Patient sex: M
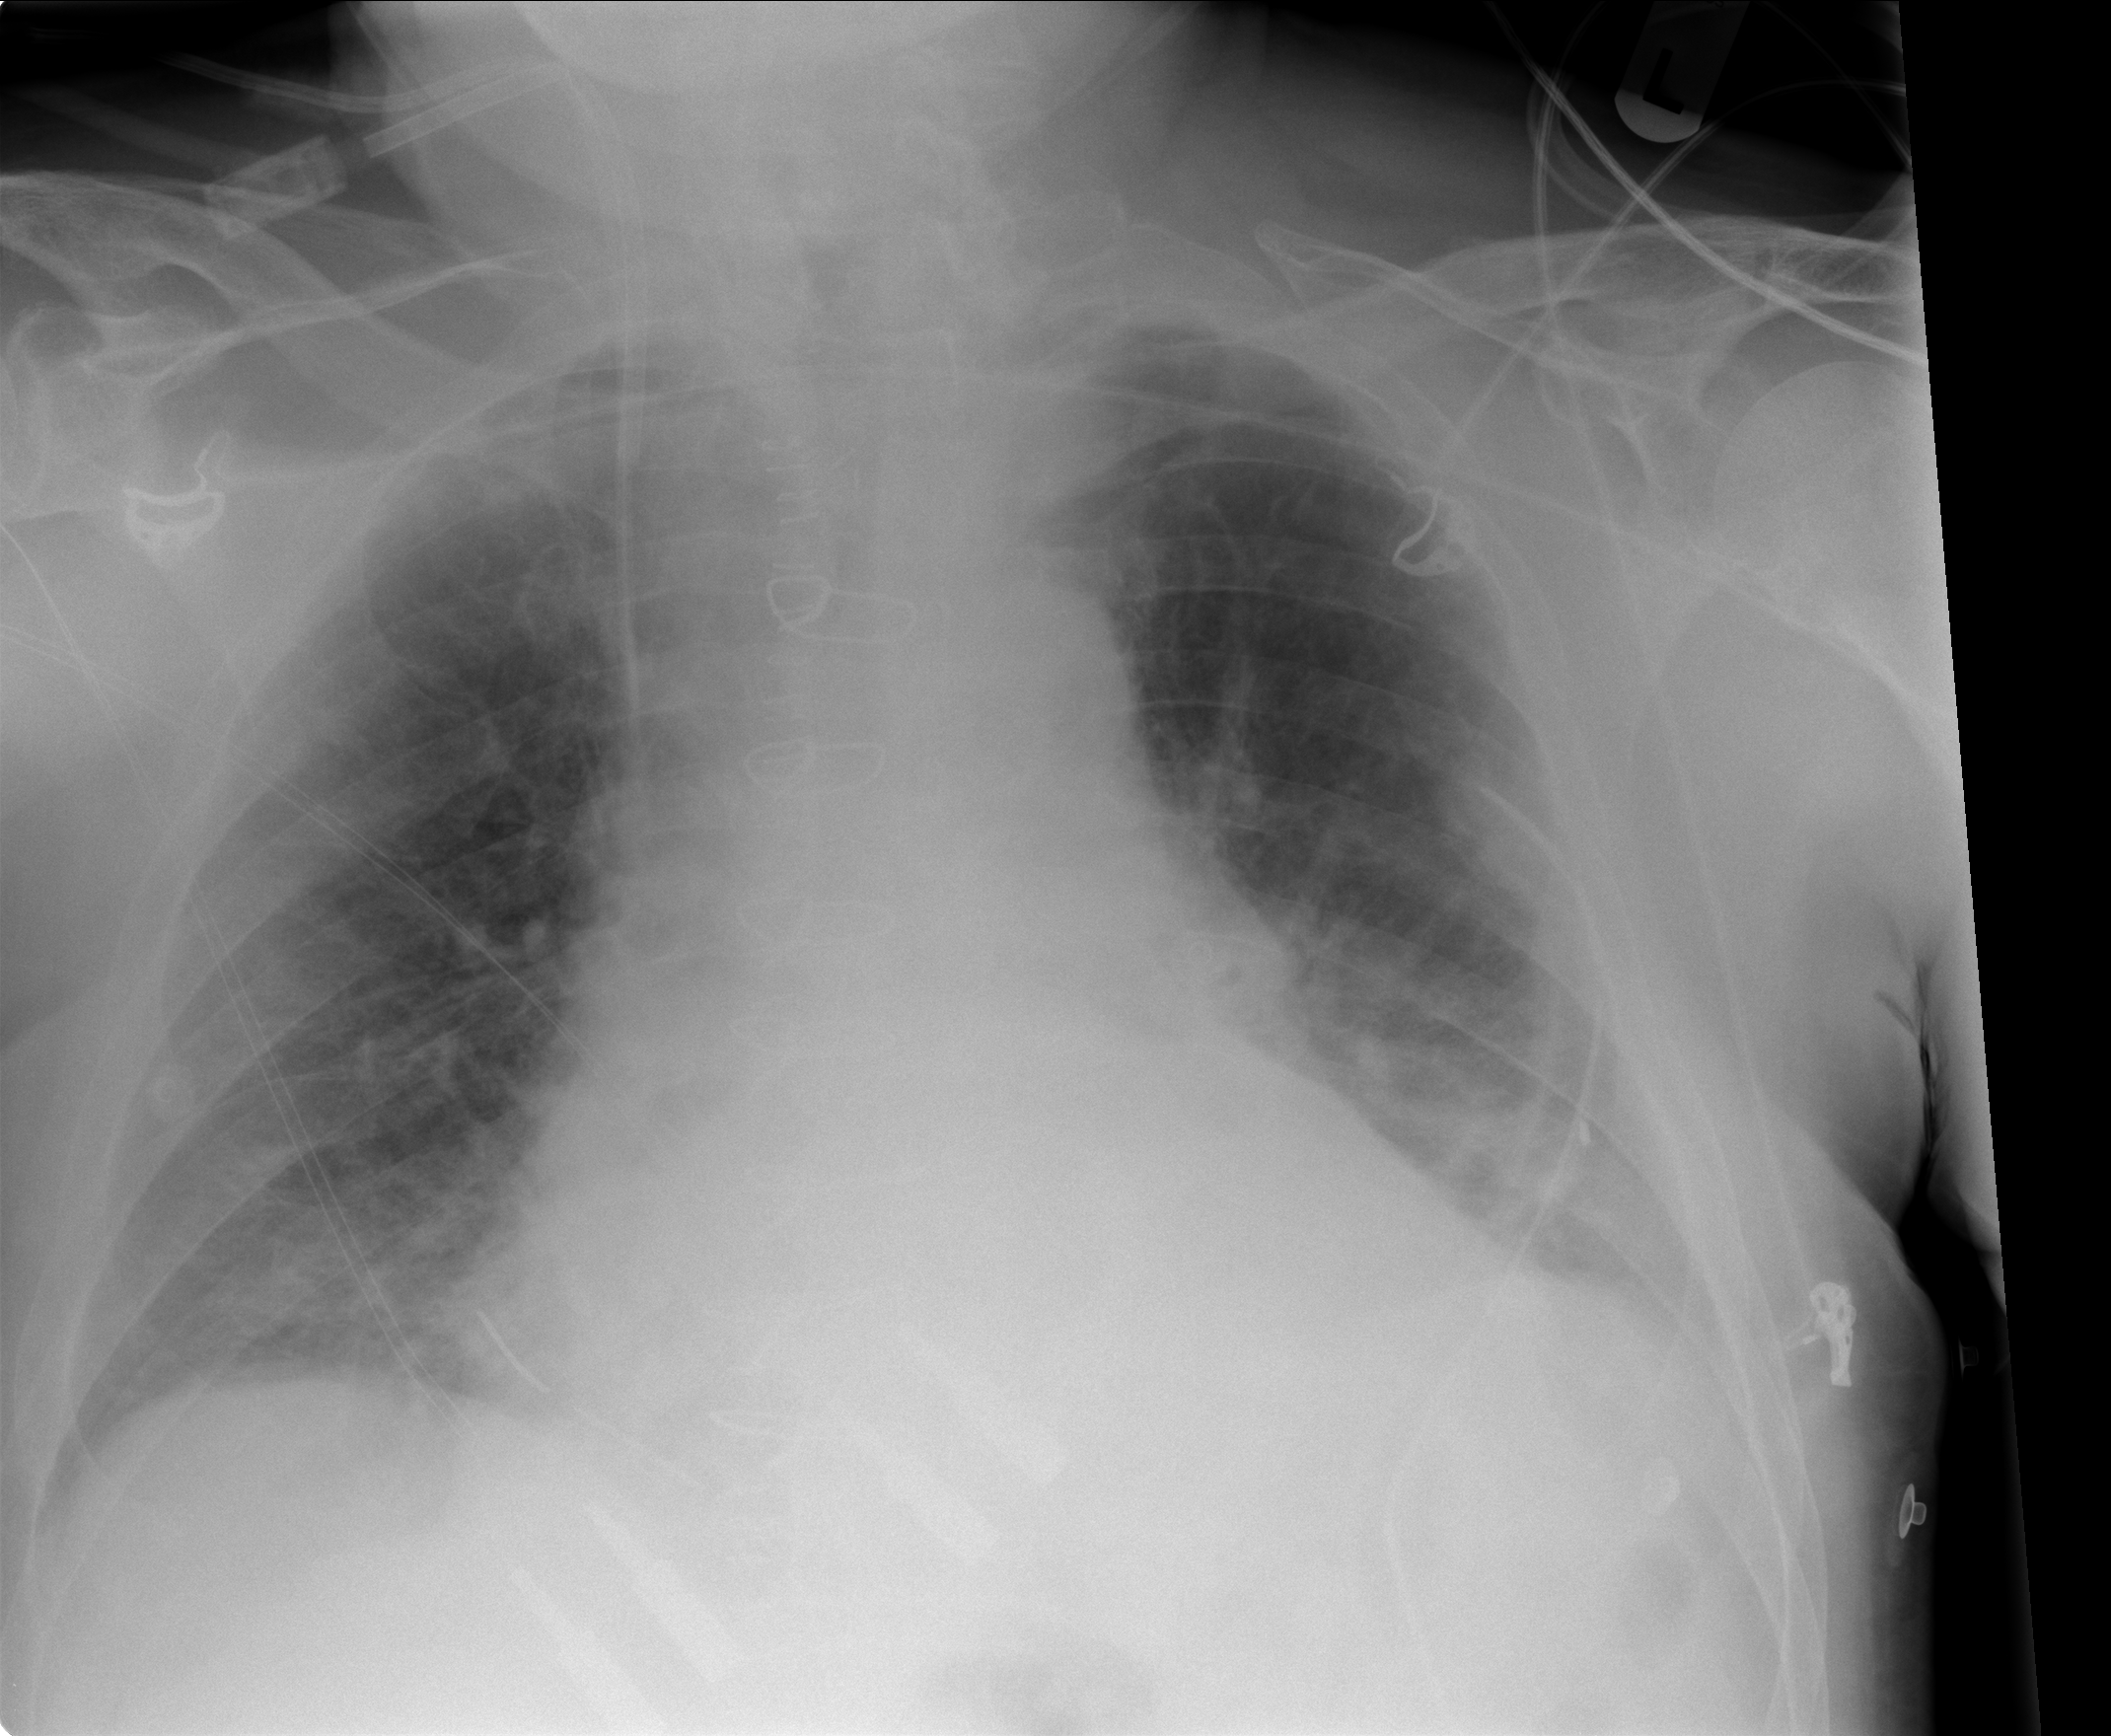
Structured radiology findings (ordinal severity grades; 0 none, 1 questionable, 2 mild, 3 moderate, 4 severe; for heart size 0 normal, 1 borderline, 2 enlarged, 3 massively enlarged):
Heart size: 0
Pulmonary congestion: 2
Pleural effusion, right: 0
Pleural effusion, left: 1
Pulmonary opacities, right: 0
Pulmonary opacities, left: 0
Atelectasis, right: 0
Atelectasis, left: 2